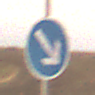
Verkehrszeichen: VorgeschriebeneVorbeifahrtRechts
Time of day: SunriseSunset
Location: Outdoor (Nature)
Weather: PartlyCloudy
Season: NotSpecified
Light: Natural